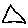
Label: triangle